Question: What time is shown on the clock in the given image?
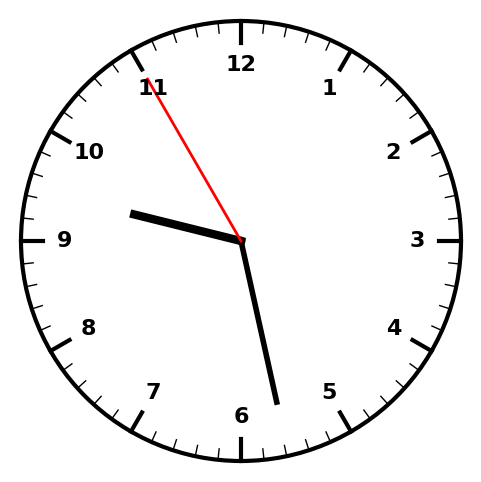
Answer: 09:27:55